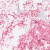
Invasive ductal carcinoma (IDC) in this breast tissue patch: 0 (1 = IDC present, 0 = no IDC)